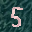
Label: 5